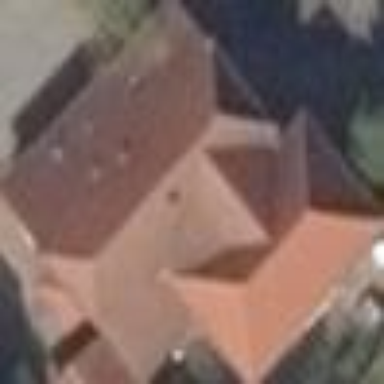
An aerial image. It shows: Detached building with half-hipped roof.